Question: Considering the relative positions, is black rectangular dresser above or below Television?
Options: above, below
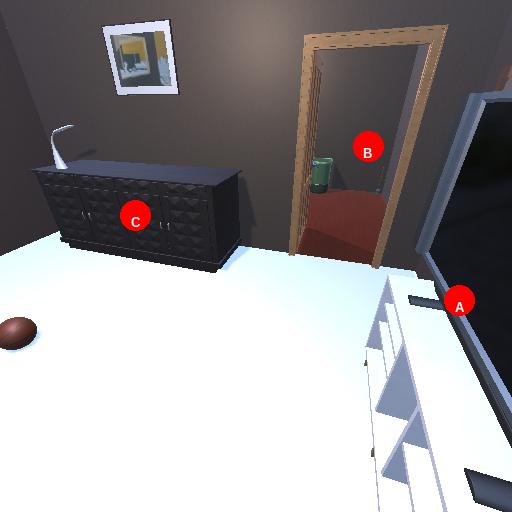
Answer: above